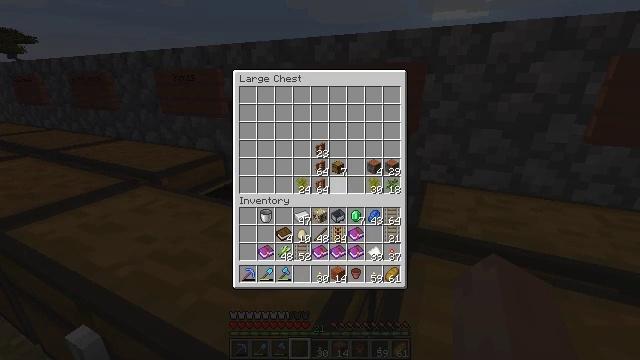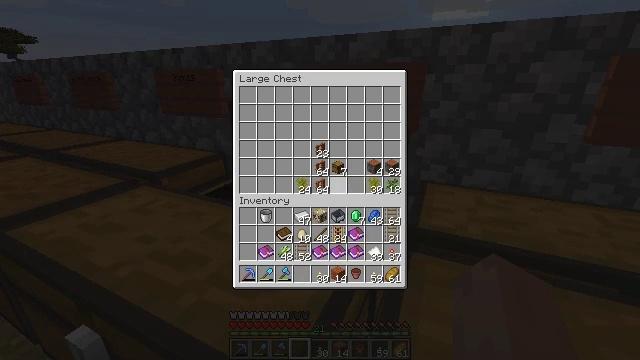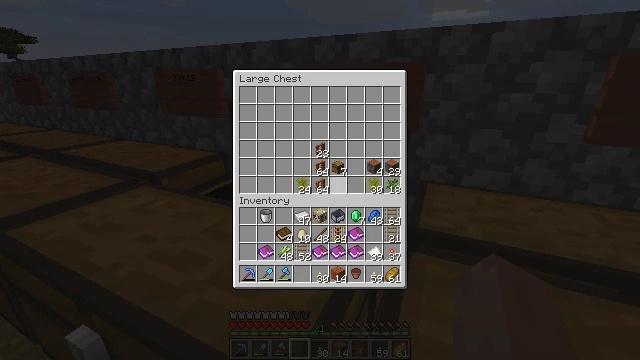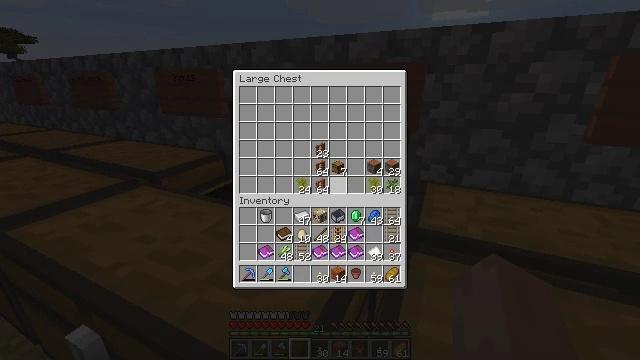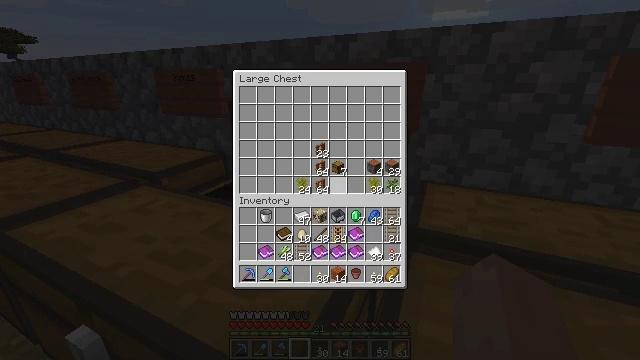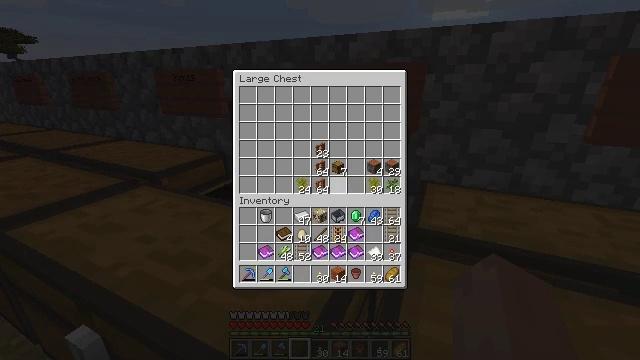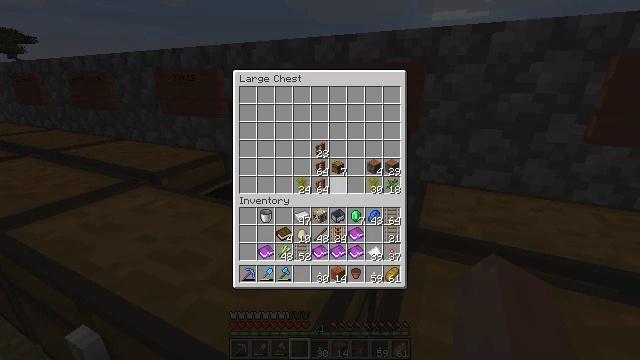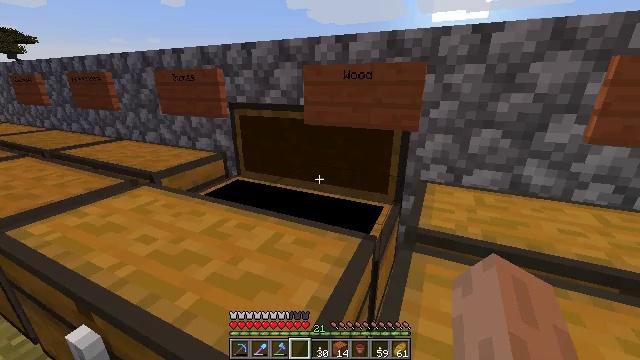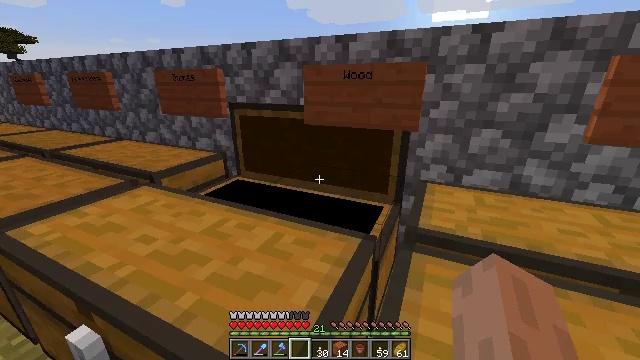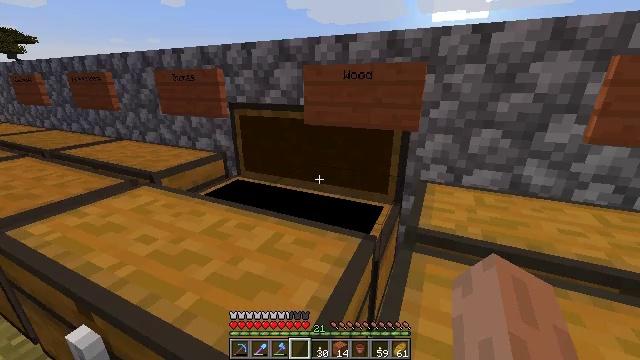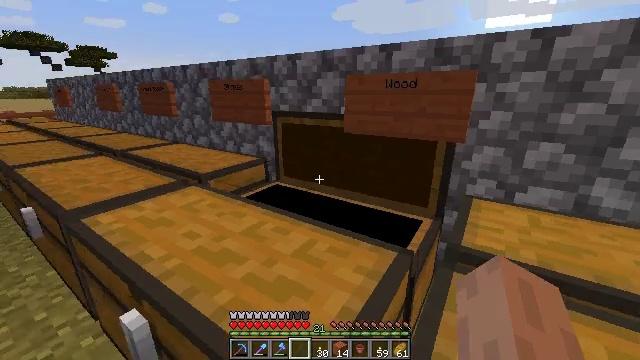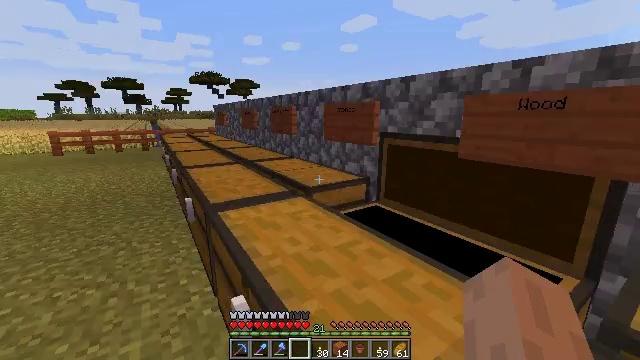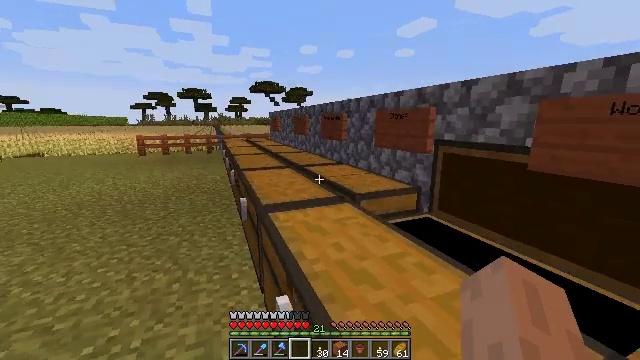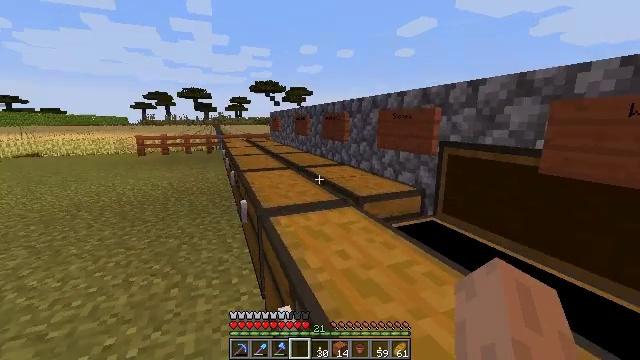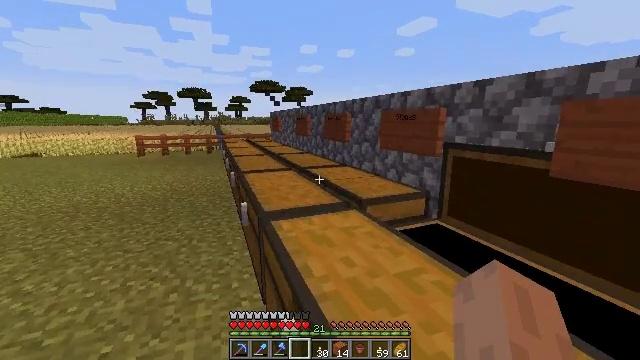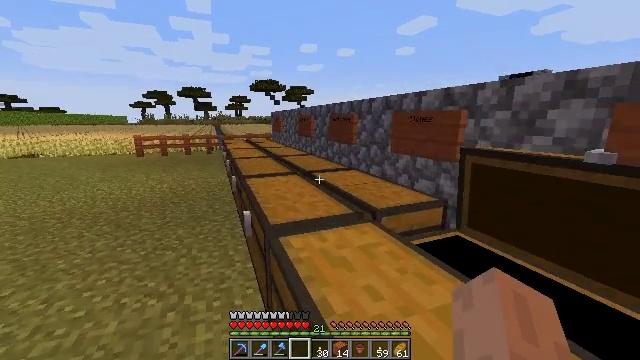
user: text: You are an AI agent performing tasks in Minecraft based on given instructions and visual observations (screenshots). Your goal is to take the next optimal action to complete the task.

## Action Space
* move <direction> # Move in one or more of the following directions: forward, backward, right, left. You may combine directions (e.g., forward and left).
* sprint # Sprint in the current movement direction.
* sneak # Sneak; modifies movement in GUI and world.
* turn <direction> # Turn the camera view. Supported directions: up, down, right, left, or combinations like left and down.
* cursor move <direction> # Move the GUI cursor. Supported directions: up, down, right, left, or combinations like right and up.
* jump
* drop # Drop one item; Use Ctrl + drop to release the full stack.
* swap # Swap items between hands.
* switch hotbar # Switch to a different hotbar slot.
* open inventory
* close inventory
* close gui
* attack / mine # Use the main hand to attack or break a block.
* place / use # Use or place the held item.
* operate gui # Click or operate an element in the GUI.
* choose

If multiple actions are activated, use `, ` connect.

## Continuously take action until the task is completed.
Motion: motion action
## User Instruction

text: Make an acacia sign at the crafting table.
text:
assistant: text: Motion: no_op
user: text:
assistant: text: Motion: no_op
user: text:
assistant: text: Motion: no_op
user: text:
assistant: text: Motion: no_op
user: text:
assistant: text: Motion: no_op
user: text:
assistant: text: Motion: no_op
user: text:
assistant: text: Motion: no_op
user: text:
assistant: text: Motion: close gui
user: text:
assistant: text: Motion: no_op
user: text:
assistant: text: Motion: turn left and up
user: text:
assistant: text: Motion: turn left and up
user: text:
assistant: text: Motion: turn left and up
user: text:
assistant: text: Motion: move forward
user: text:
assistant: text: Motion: move forward
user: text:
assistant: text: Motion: move forward
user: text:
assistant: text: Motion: move forward
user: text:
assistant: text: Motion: move forward
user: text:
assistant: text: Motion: move forward
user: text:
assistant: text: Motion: move forward and move left
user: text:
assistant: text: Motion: move forward and move left
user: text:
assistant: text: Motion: move forward and move left
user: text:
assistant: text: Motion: move forward and move left
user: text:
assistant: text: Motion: move forward and move left
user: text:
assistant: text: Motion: move forward and move left
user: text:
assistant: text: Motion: move forward and move left
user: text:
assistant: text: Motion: move forward and move left
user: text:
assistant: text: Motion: move forward and move left
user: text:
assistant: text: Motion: move forward and move left
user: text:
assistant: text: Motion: move forward and move left
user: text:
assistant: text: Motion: move forward and move left